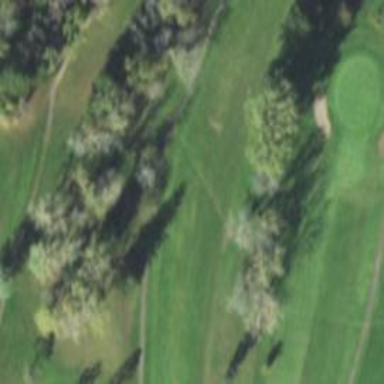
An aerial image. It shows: Golf hole.